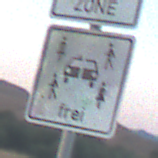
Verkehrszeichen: CarsharingfahrzeugeFrei
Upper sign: BeginnEingeschraenktesHalteverbotZone
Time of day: SunriseSunset
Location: Outdoor (Nature)
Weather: Clear
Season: Winter
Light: Natural